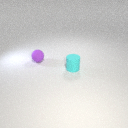
small cyan rubber cylinder in front of small purple rubber sphere